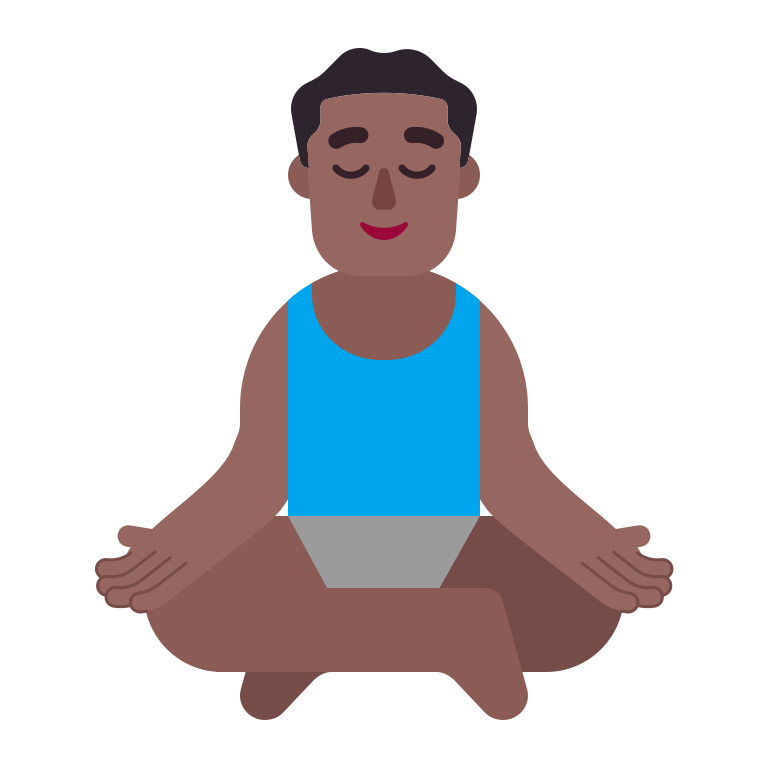
man in lotus position flat  dark